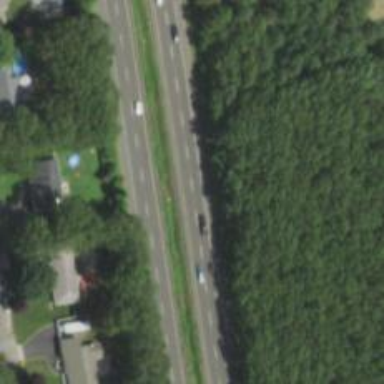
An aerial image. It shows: Asphalt trunk highway.